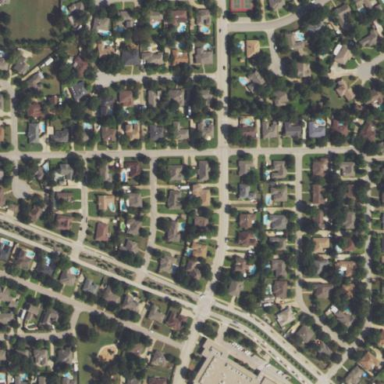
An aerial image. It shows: Residential area within neighborhood.